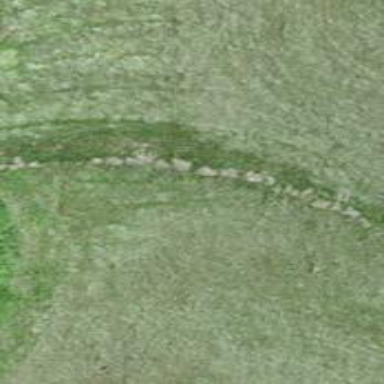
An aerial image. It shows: Path.